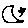
Label: moon